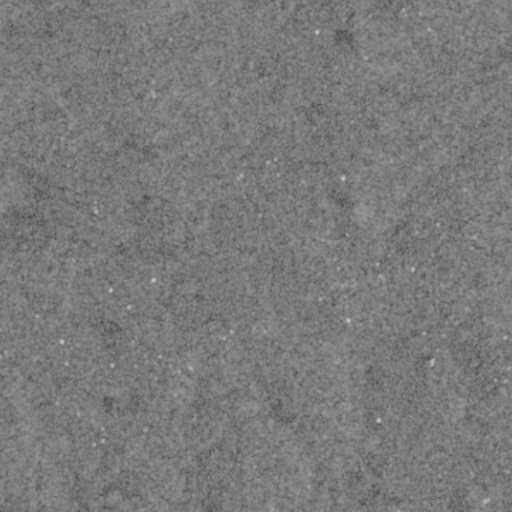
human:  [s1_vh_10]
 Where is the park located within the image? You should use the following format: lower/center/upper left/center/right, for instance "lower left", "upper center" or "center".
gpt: The park is located in the center right of the image.
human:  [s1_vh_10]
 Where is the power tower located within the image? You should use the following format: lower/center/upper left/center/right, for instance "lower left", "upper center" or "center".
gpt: The power tower is located in the center right of the image.
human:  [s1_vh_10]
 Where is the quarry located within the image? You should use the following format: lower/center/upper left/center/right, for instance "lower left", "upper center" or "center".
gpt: The quarry is located in the lower right of the image.
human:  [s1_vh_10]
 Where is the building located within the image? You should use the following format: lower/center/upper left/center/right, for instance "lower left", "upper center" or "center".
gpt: There is no building in the image.

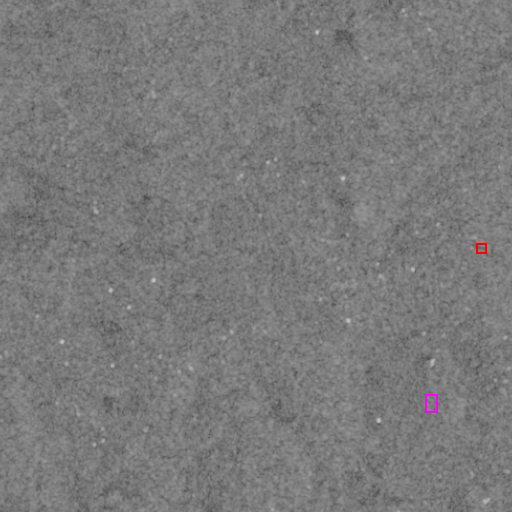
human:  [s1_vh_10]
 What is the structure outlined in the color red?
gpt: The structure outlined in red is a park.
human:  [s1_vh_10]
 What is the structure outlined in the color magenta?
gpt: The structure outlined in magenta is a quarry.
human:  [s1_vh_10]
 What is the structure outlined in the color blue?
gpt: There is no blue outline.